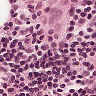
Metastatic tissue present: no